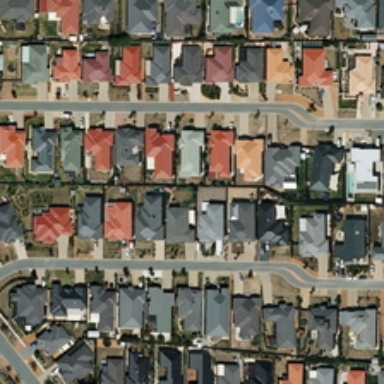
The residential buildings on both sides of the road are neatly arranged .